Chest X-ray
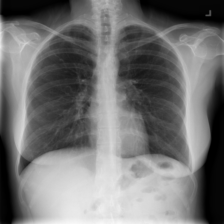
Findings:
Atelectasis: negative
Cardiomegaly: negative
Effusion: negative
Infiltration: negative
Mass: negative
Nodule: negative
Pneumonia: negative
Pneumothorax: negative
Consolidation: negative
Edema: negative
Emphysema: negative
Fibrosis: negative
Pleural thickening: negative
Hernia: negative